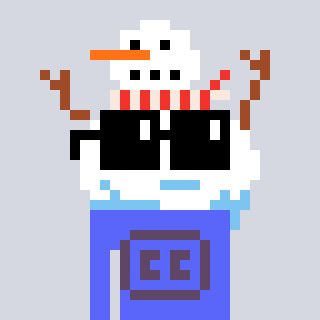
a pixel art character with square black sunglasses, a snowman-shaped head and a purple-colored body on a cool background